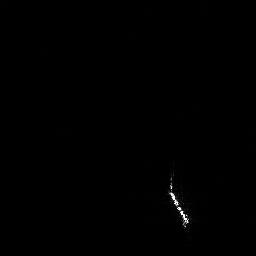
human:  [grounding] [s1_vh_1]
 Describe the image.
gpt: In the satellite image, there is  <ref>1 medium ship </ref> <box>[[64, 65, 74, 89, 0]]</box> located at bottom.